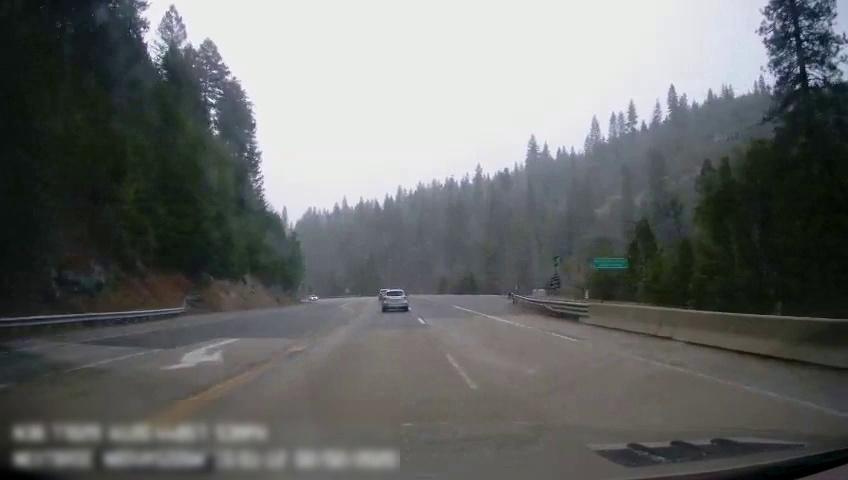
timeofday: Day
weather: Cloudy
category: Drivable Space
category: Vehicles | SUV
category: Vehicles | SUV
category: Lanes | Opposite Lane
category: Lanes | Current Lane
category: Lanes | Opposite Lane
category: Lanes | Current Lane
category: Lanes | Opposite Lane
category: Lanes | Alternate Lane
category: Traffic | Signs